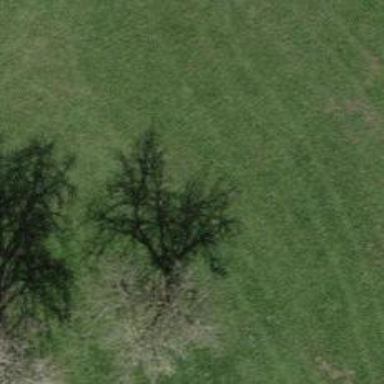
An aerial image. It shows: Single tag "natural: tree."